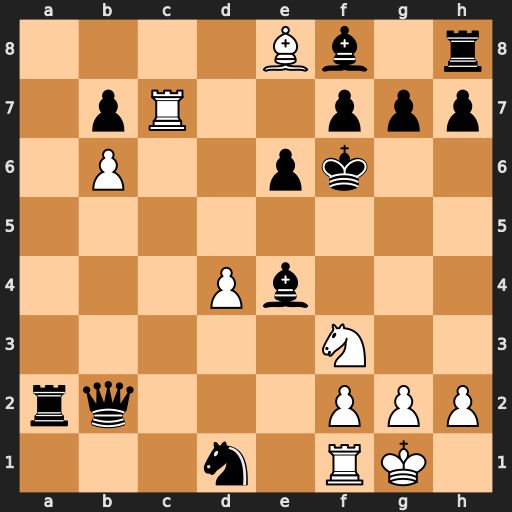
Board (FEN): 4Bb1r/1pR2ppp/1P2pk2/8/3Pb3/5N2/rq3PPP/3n1RK1
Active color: w
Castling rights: -
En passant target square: -
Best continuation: Rxf7+ Kg6 Rf4+ Kh6 Rh4#